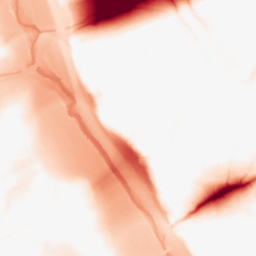
Category: morphological
Decomposition family: tophat
Decomposition parameters: size: 50
mode: black
Upsampling method: sinc_hamming
Upsampling parameters: scale: 2
kernel_size: 16
Upsampling scale: 2